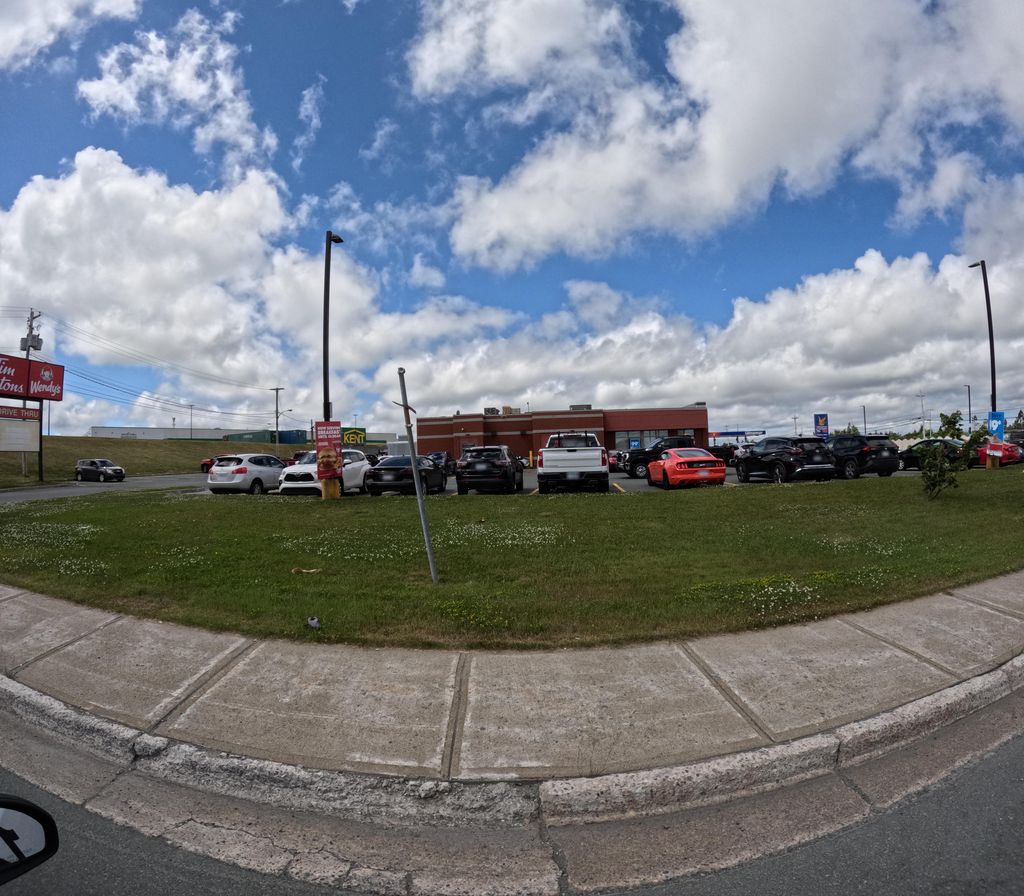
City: st_johns